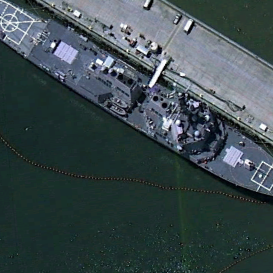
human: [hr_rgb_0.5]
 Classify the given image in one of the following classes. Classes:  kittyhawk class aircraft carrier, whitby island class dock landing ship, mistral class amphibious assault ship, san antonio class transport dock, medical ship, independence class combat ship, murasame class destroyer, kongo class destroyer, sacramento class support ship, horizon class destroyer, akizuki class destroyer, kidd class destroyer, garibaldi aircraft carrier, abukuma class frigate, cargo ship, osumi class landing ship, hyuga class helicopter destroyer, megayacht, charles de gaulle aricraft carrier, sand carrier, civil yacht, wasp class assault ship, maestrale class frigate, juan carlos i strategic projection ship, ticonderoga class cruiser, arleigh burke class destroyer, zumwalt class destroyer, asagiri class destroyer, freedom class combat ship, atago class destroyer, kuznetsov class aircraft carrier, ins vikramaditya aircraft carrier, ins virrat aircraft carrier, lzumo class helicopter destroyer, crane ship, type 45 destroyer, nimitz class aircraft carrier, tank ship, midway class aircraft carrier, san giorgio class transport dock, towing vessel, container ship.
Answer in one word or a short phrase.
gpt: Arleigh Burke class destroyer